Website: lowes
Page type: review-order
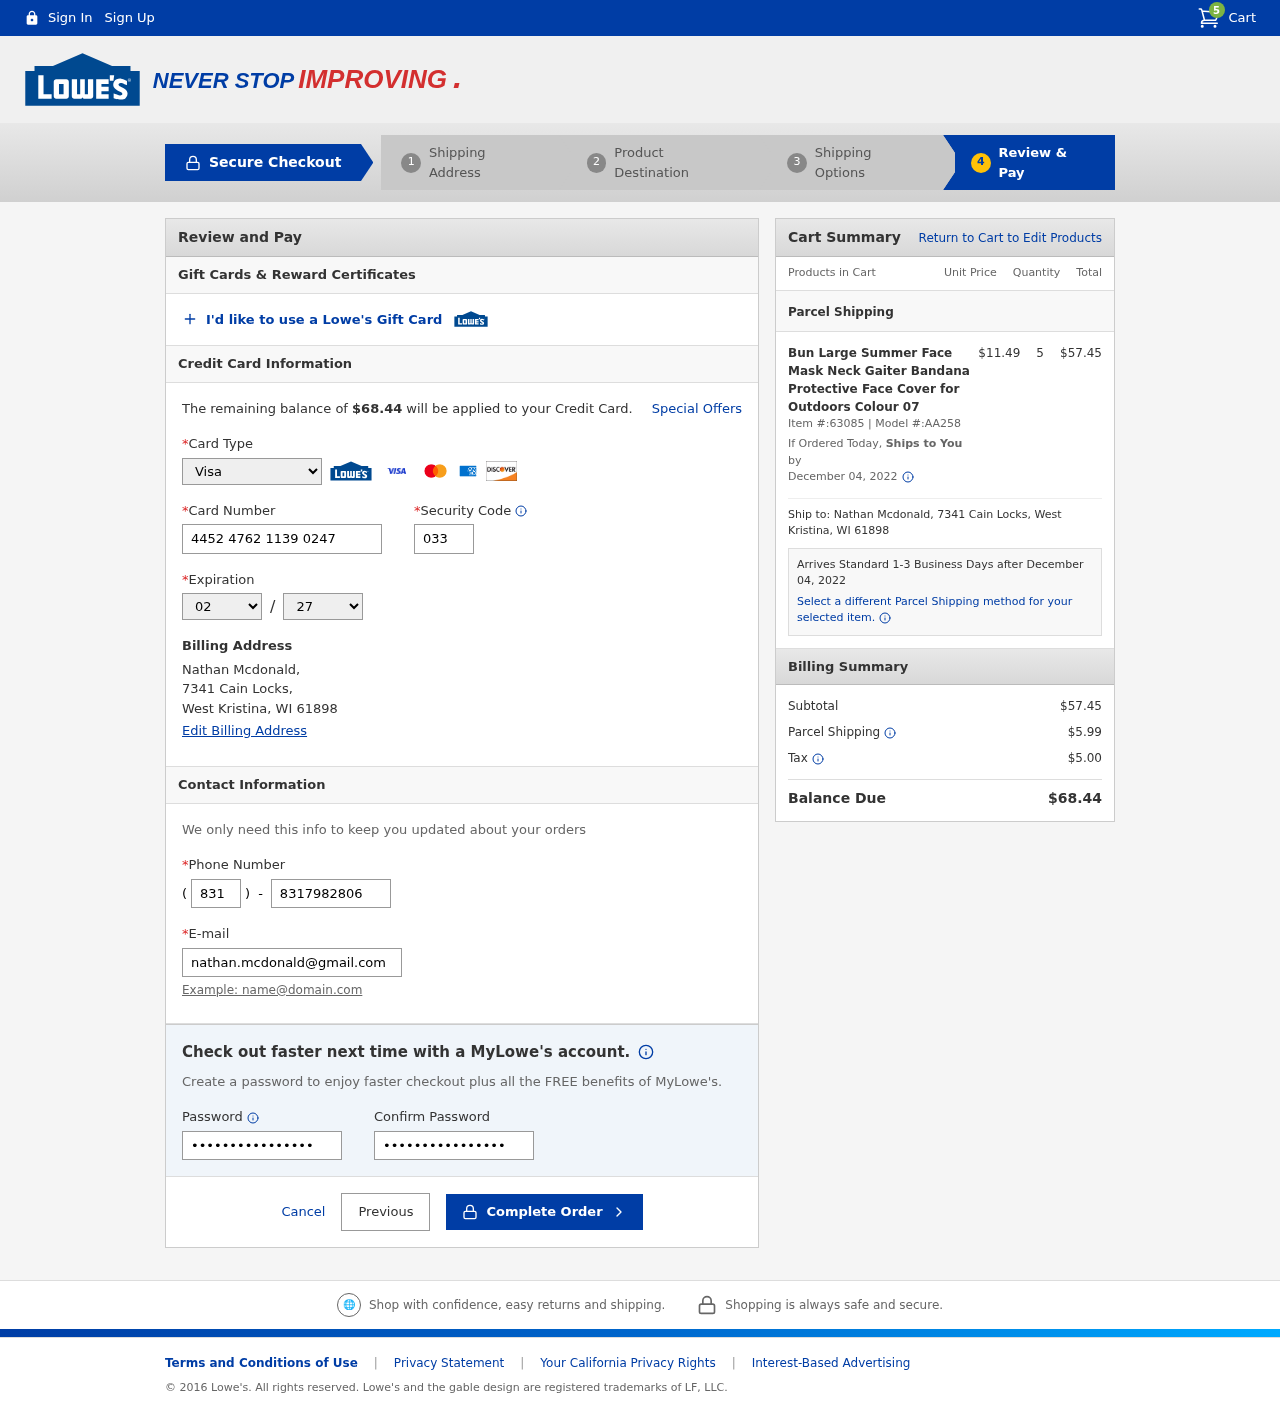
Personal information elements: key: PII_CARD_CVV
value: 033
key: PII_CARD_EXPIRY_MONTH
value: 02
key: PII_CARD_EXPIRY_YEAR
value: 27
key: PII_CARD_NUMBER
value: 4452 4762 1139 0247
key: PII_CARD_TYPE
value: Visa
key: PII_CITY
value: West Kristina
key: PII_EMAIL
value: nathan.mcdonald@gmail.com
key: PII_FULLNAME
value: Nathan Mcdonald,
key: PII_PHONE
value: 8317982806
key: PII_PHONE_AREA
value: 831
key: PII_POSTCODE
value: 61898
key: PII_STATE_ABBR
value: WI
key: PII_STREET
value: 7341 Cain Locks
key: PII_STREET
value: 7341 Cain Locks,
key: PII_FULLNAME2
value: Nathan Mcdonald
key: PII_POSTCODE_FULL
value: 61898
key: PII_CITY_STATE
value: West Kristina, WI
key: PII_CITY_STATE_ZIP
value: West Kristina, WI 61898
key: PII_POSTCODE_NUMERIC
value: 61898
Product elements: key: PRODUCT1_NAME
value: Bun Large Summer Face Mask Neck Gaiter Bandana Protective Face Cover for Outdoors Colour 07
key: PRODUCT1_PRICE
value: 11.49
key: PRODUCT1_QUANTITY
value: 5
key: PRODUCT1_ITEM_NUMBER
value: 63085
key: PRODUCT1_MODEL_NUMBER
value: AA258
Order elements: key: ORDER_NUM_ITEMS
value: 5
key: ORDER_TOTAL
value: $68.44
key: ORDER_SHIPPING_DATE
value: December 04, 2022
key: ORDER_SUBTOTAL
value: $57.45
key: ORDER_SHIPPING_DATE2
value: December 04, 2022
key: ORDER_SUBTOTAL2
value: $57.45
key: ORDER_SHIPPING_COST
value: $5.99
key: ORDER_TAX
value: $5.00